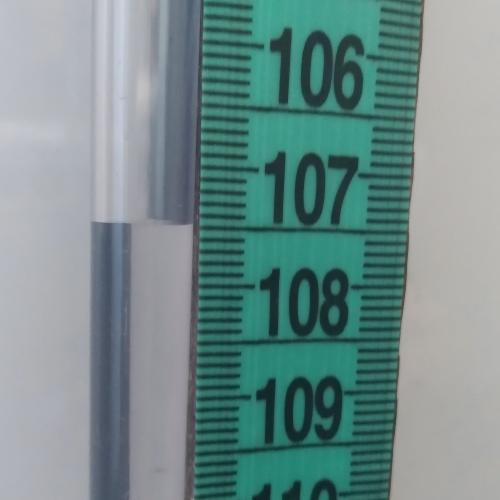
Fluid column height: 107.5 cm